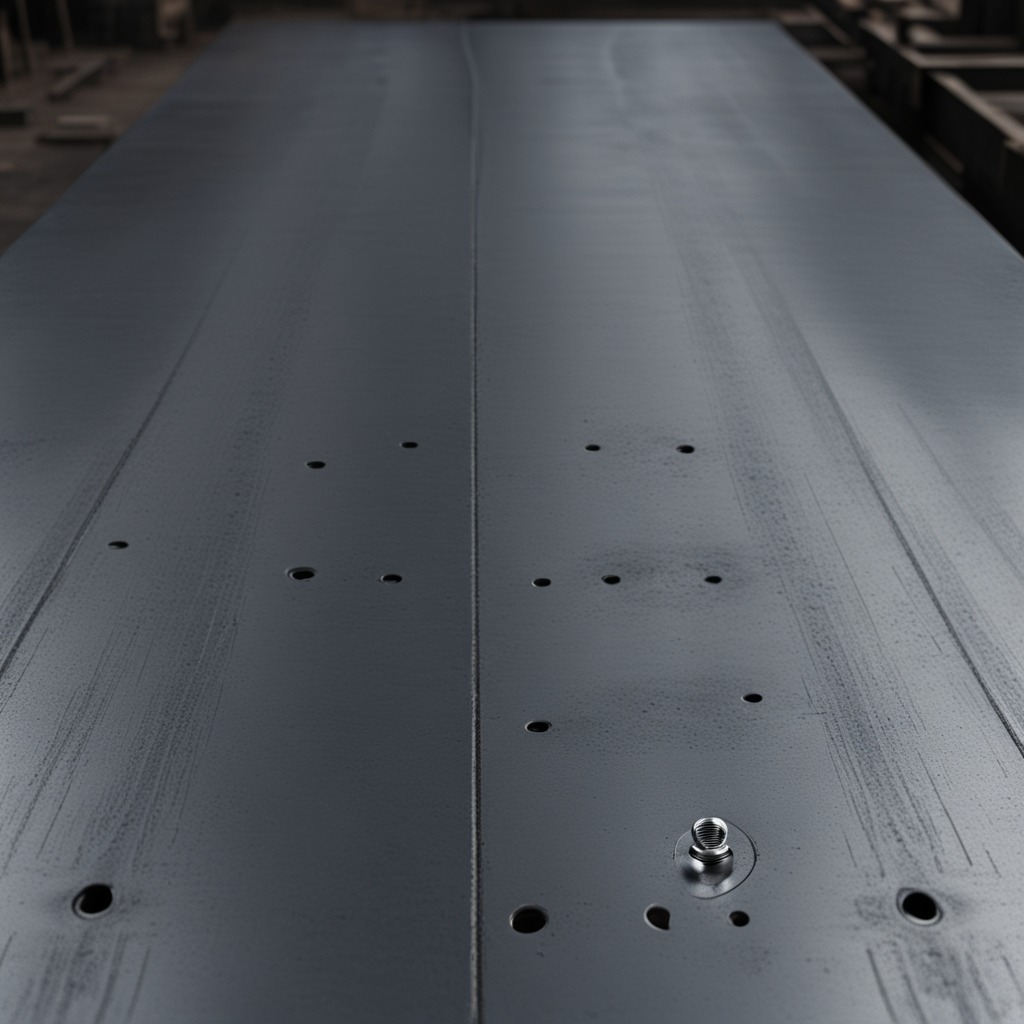
A metal nut is lying on the cold steel table in a mining workshop.